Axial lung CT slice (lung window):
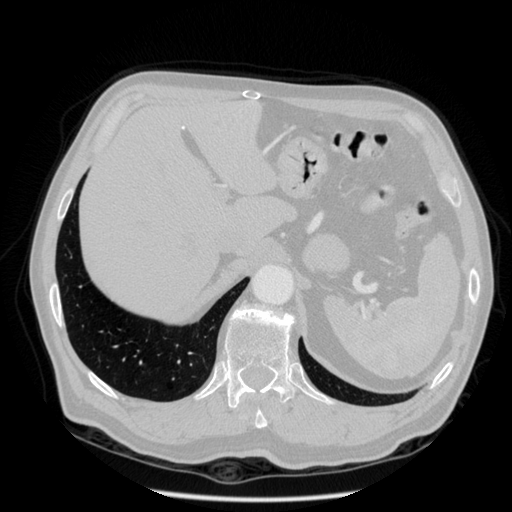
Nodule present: no